Question: Yesterday I learnt that the cosine similarity, defined as

can effectively measure how similar two vectors are.
I find that the definition here uses the L2-norm to normalize the dot product of 'A' and 'B', what I am interested in is that why not use the L1-norm of 'A' and 'B' in the denominator?
My teacher told me that if I use the L1-norm in the denominator, then cosine similarity would not be 1 if 'A=B'. Then, I further ask him, if I modify the cosine similarity definition as follows, what the advantages and disadvantages the modified model are, as compared with the original model?
sim(A,B) = (A * B) / (||A||1 * ||B||1) if A!=B
sim(A,B) = 1 if A==B
I would appreciate if someone could give me some more explanations.
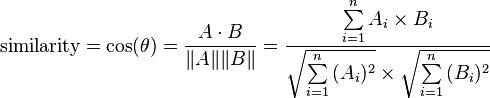
Answer: If you used L1-norm, .
Cosine is a geometrical concept, not a random definition. There is a whole string of mathematics attached to it. .
See also: <URL>
Note that .
'''
Euclidean(x,y)^2 = sum( (x-y)^2 ) = sum(x^2) + sum(y^2) - 2 sum(x*y)
'''
x and y are L2 normalized, then 'sum(x^2)=sum(y^2)=1', and then
'''
Euclidean(x_norm,y_norm)^2 = 2 * (1 - sum(x_norm*y_norm)) = 2 * (1 - cossim(x,y))
'''
So using cosine similarity essentially means standardizing your data to unit length. But there are also computational benefits associated with this, as 'sum(x*y)' is cheaper to compute for sparse data.
If you L2 normalized your data, then
'''
Euclidean(x_norm, y_norm) = sqrt(2) * sqrt(1-cossim(x,y))
'''
For the second part of your question: L1 norm isn't that easy. Consider the vectors (1,1) and (2,2). Obviously, these two vectors have the same angle, and thus should have cosine similarity 1.
Using your equation, they would have similarity '(2+2)/(2*4) = 0.5'
Looking at the vectors (0,1) and (0,2) - where most people agree they should have a similar similarity than above example (and where cosine indeed gives the same similarity), your equation yields '(0+2)/(1+2) = 0.6666...'. So your similarity does not match any intuition, does it?